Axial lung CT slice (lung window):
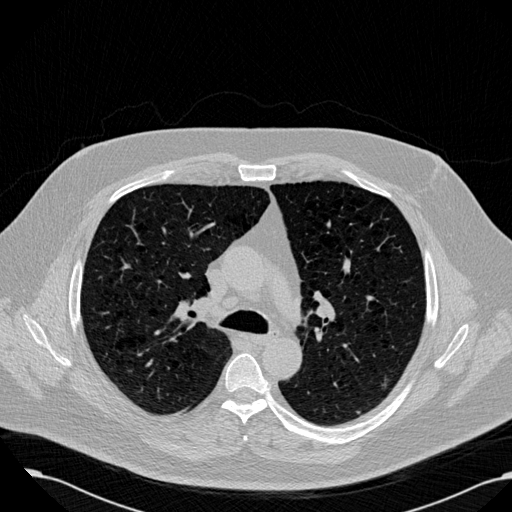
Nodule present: no